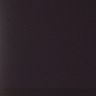
Metastatic tissue present: no